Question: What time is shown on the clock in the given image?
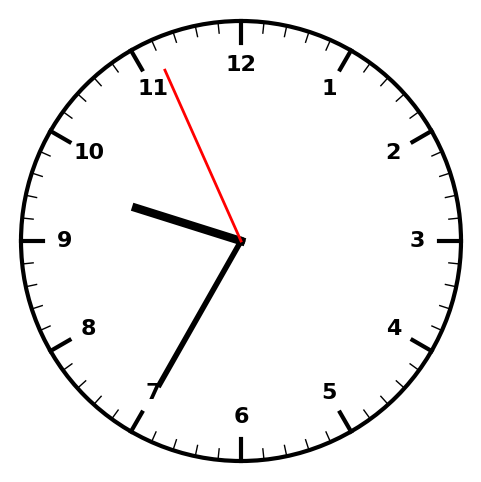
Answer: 09:34:56